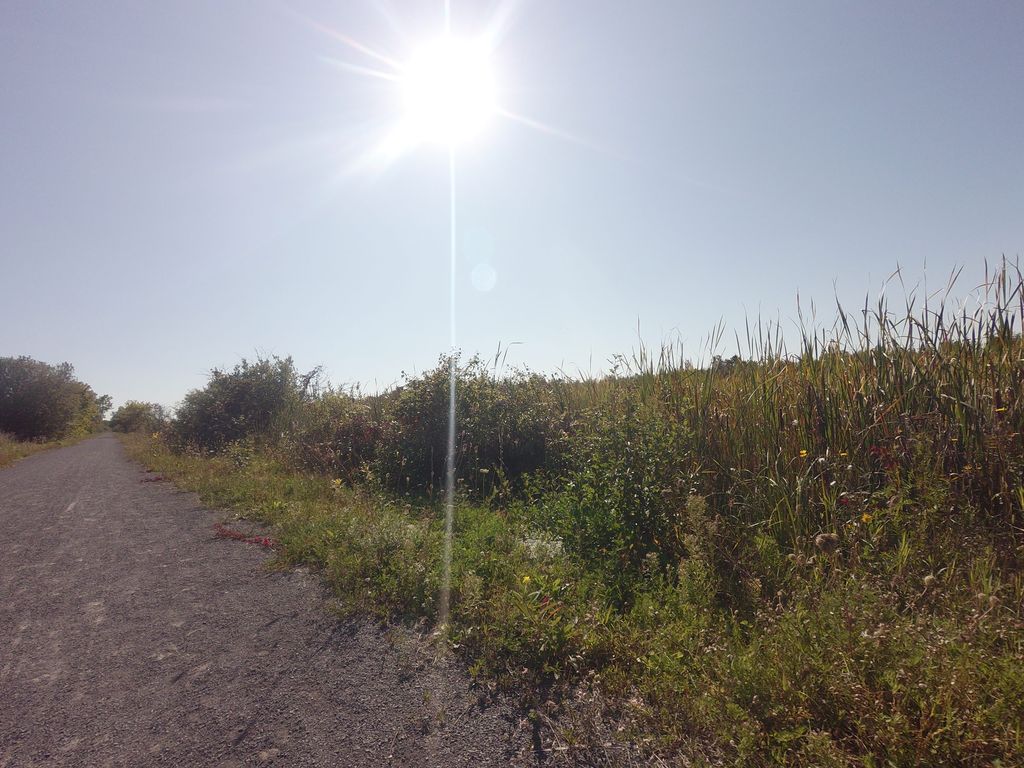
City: ottawa-gatineau